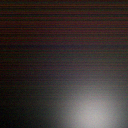
Screen state: off